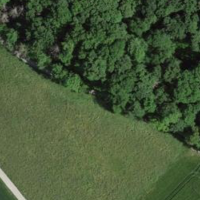
EUNIS habitat code: 52
Species observed at this site:
Milvus milvus
Buteo buteo